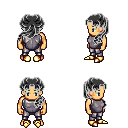
a pixel art fantasy rpg character, male body template, human, tanned skin, steel chest armor, metal pants, gray princess hairstyle, gold boots, four views (front, back, left, right), 2x2 character sprite sheet, small pixel art, hard edges, no anti-aliasing